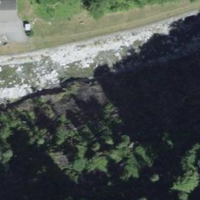
EUNIS habitat code: 44
Species observed at this site:
Clausilia cruciata